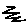
Label: zigzag